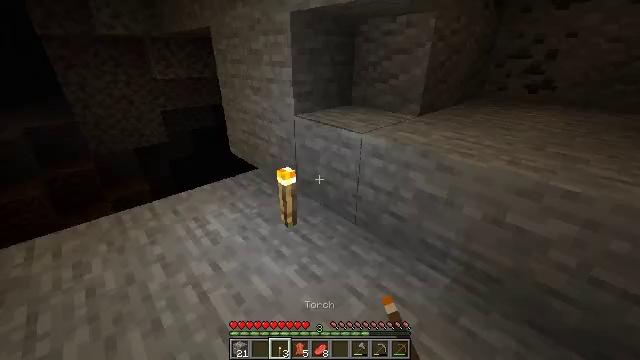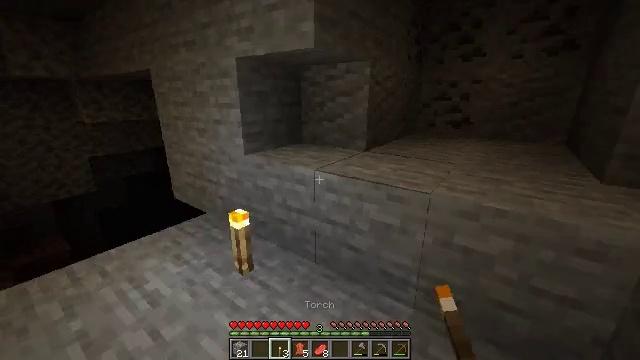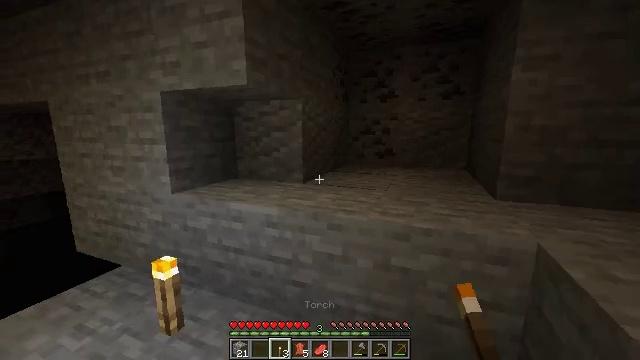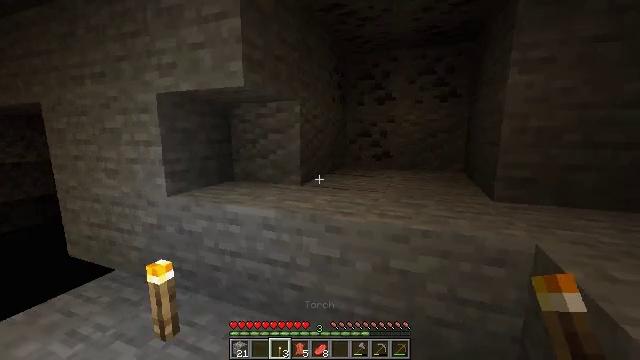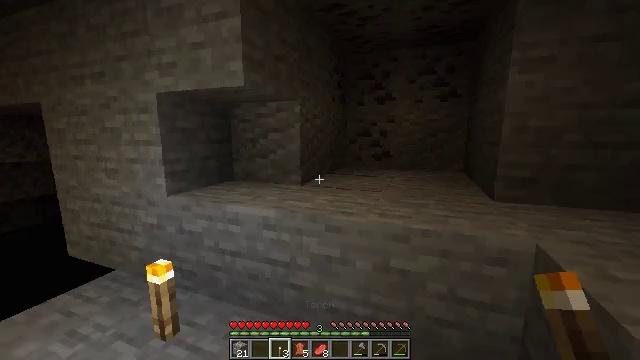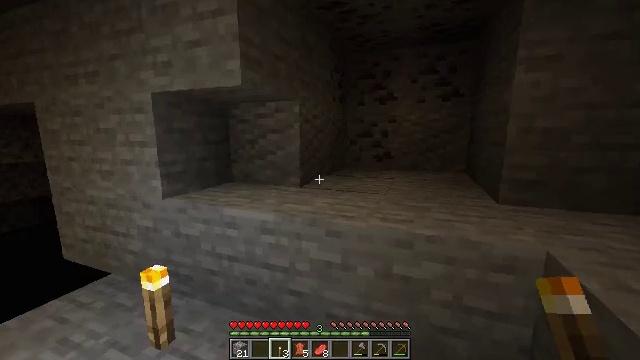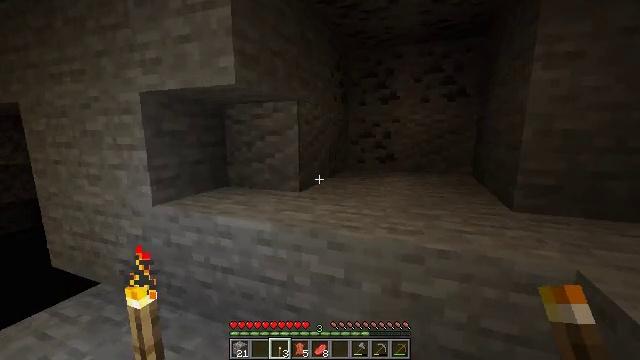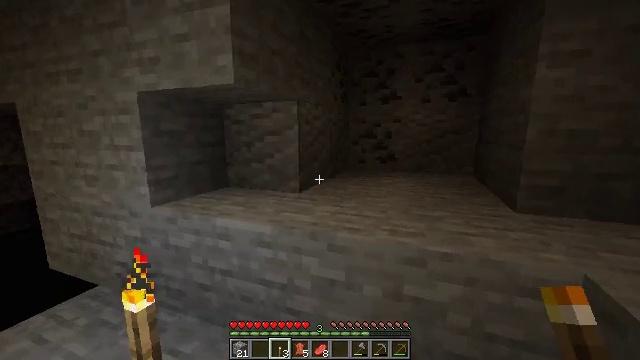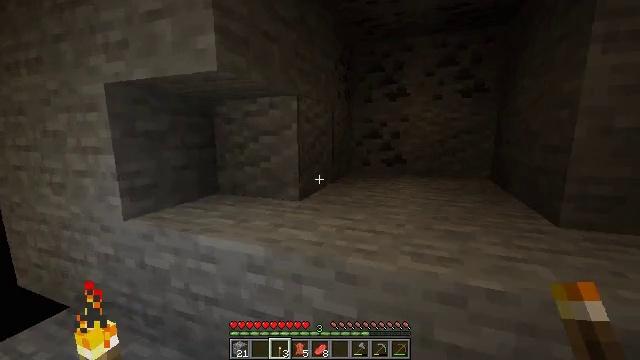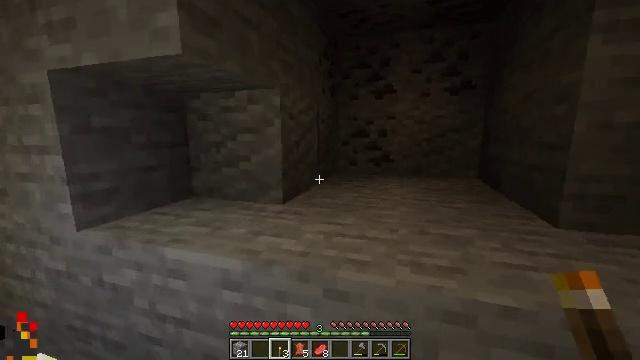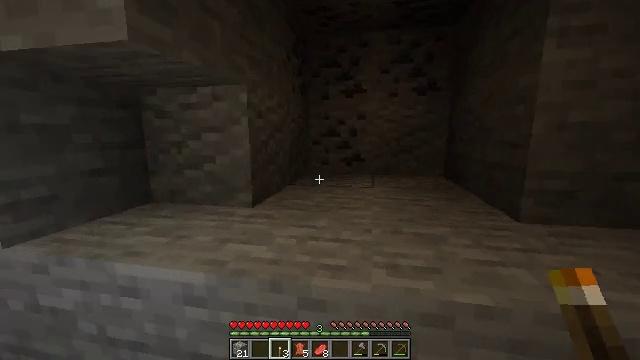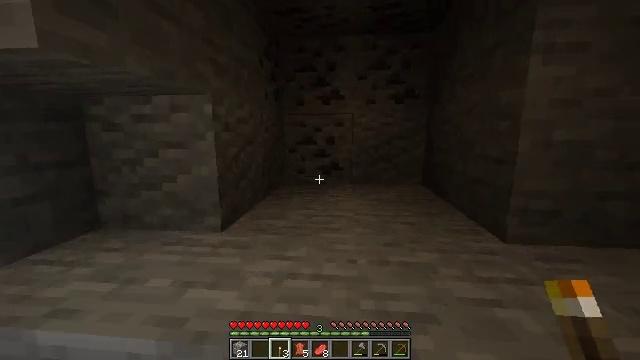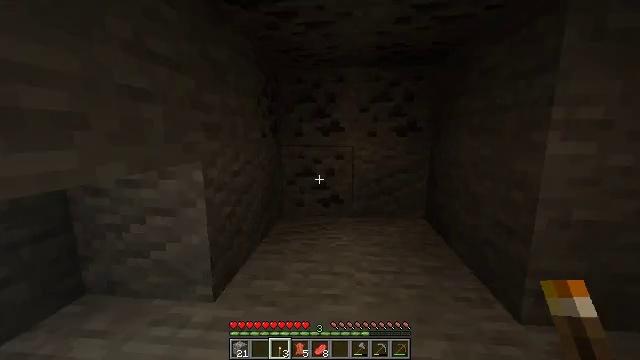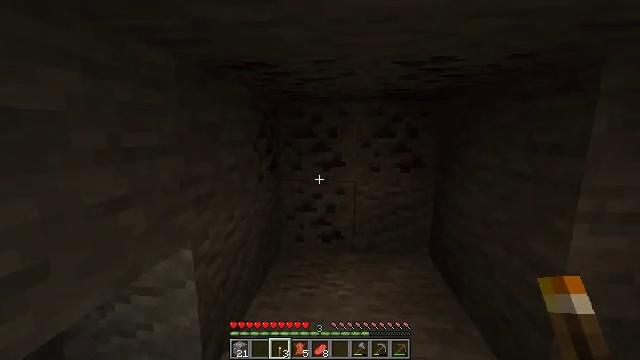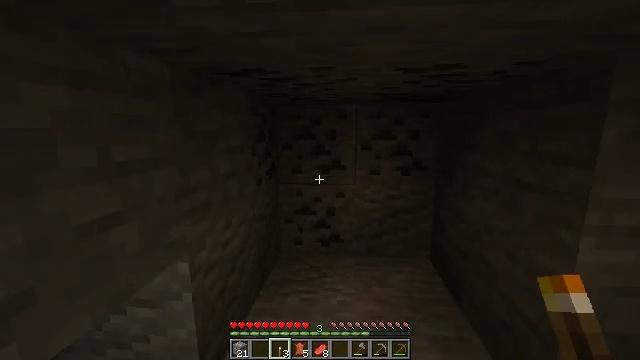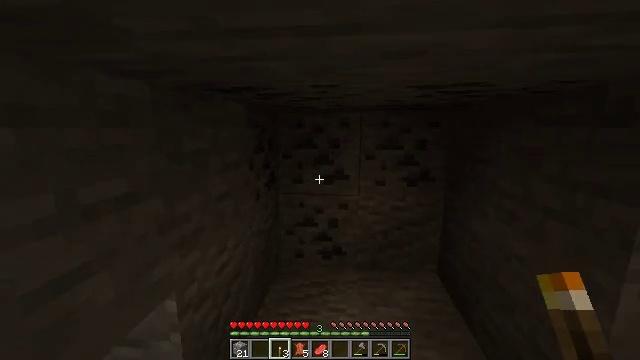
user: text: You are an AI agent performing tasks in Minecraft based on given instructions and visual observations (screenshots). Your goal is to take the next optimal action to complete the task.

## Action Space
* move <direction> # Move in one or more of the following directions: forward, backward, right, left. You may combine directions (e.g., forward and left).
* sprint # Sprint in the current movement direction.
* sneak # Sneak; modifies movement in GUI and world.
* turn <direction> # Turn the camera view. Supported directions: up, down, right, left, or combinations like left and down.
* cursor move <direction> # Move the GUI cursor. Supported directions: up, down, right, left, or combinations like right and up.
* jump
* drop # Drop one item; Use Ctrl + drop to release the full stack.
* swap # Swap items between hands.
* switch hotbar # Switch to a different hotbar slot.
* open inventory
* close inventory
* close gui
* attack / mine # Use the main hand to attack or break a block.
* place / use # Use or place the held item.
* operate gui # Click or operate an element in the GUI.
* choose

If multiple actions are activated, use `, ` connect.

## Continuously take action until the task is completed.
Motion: motion action
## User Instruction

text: Find and mine the coal ore.
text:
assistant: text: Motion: turn right and up
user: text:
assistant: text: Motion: turn right and up
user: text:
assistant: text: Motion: no_op
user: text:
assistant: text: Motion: no_op
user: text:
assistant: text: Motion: move forward
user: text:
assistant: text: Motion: move forward
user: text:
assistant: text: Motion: move forward
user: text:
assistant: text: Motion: move forward
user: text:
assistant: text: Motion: move forward, turn right
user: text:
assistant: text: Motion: move forward, turn right
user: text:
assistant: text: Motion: move forward, turn right, jump
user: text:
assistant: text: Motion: move forward, jump
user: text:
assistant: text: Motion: move forward, jump
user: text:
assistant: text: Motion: move forward, jump
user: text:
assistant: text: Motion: move forward and move right
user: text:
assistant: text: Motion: move forward and move right
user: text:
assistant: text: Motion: move forward and move right
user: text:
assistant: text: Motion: move forward and move right, turn left
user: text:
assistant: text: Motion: move right, turn left
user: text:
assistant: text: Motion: turn left and down
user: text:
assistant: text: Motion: turn left
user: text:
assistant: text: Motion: turn left
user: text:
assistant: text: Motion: turn left
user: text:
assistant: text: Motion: turn left
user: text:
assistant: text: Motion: move back and move right, turn left
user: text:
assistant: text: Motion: move back and move right, turn left
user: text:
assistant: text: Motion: move back and move right, turn left
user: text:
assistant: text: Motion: move back and move right, turn left
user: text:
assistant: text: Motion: move back and move right, turn left
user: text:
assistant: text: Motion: turn left and up